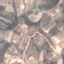
Land use / land cover class: PermanentCrop